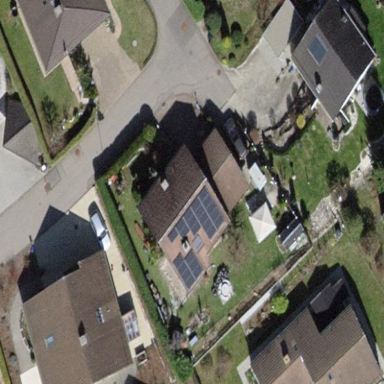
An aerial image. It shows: Detached building with gabled roof.